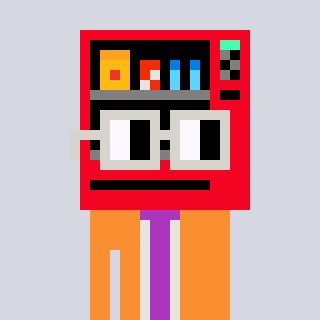
a pixel art character with square light gray glasses, a vending machine-shaped head and a orange-colored body on a cool background